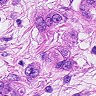
Metastatic tissue present: yes